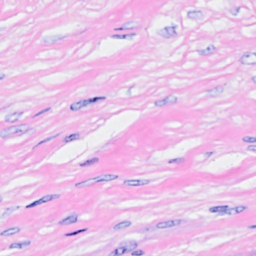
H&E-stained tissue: Breast